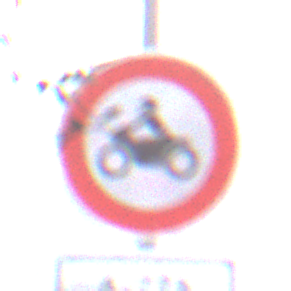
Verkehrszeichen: VerbotKraftraeder
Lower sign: ZeitangabenMitBeschraenkungAufWochentage4
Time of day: SunriseSunset
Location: Outdoor (Beach)
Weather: Overcast
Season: NotSpecified
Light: Natural